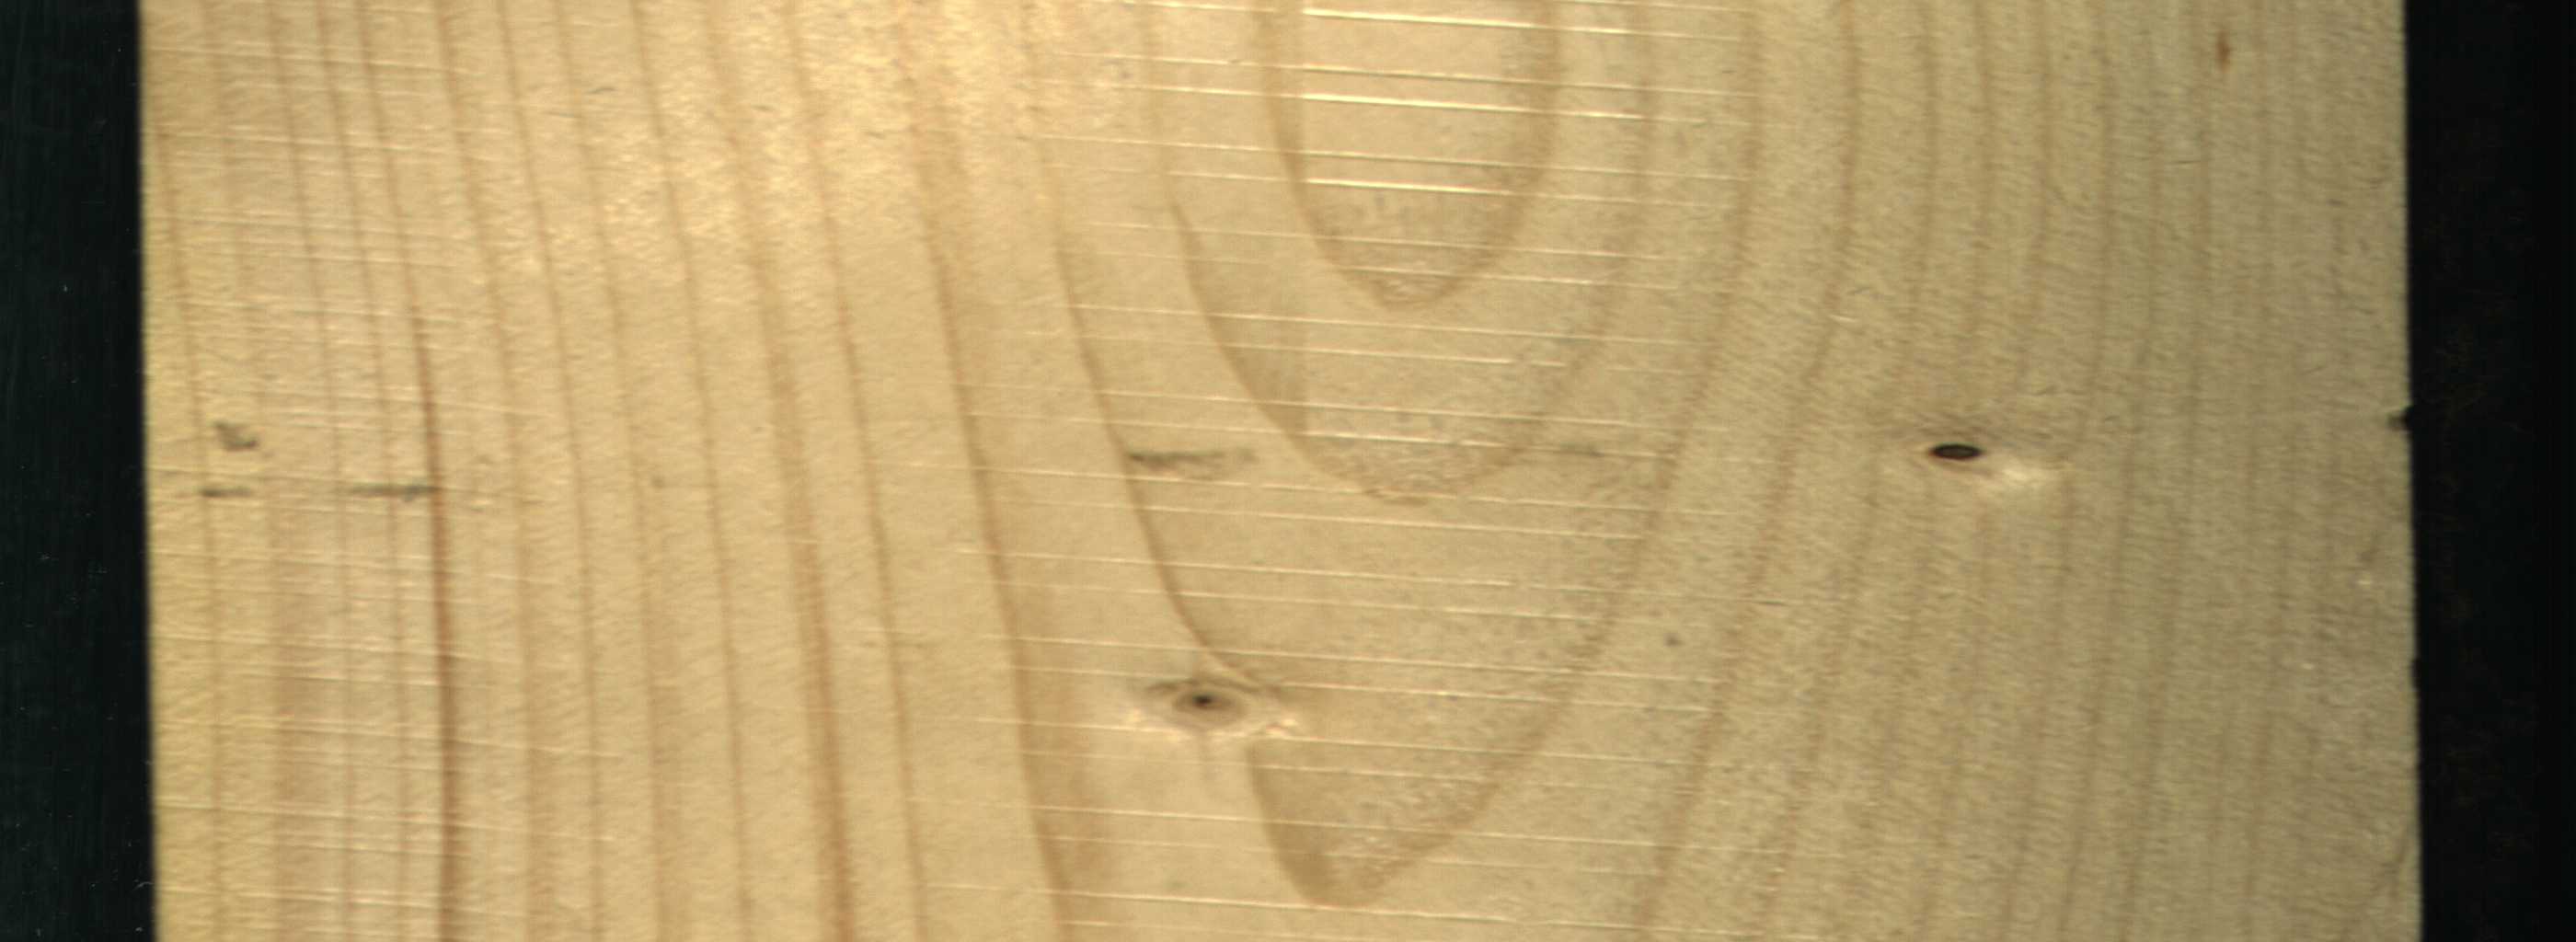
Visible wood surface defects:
Dead_Knot
Live_Knot